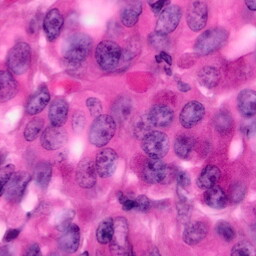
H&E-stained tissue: Pancreatic